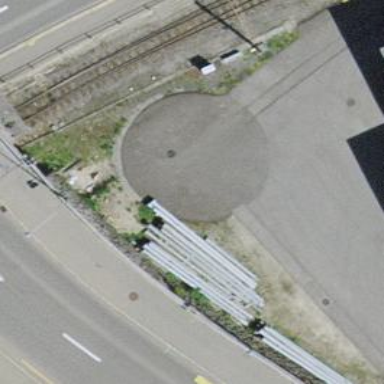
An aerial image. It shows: Yard with one track and railway turntable.